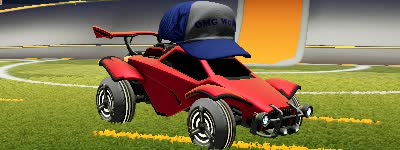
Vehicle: octane